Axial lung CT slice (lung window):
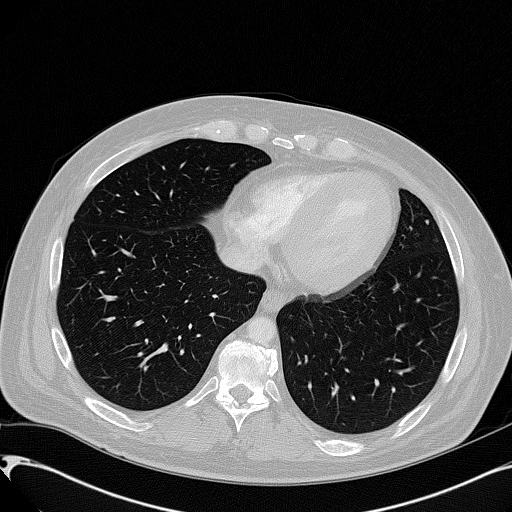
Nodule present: no